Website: crate-barrel
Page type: billing-address
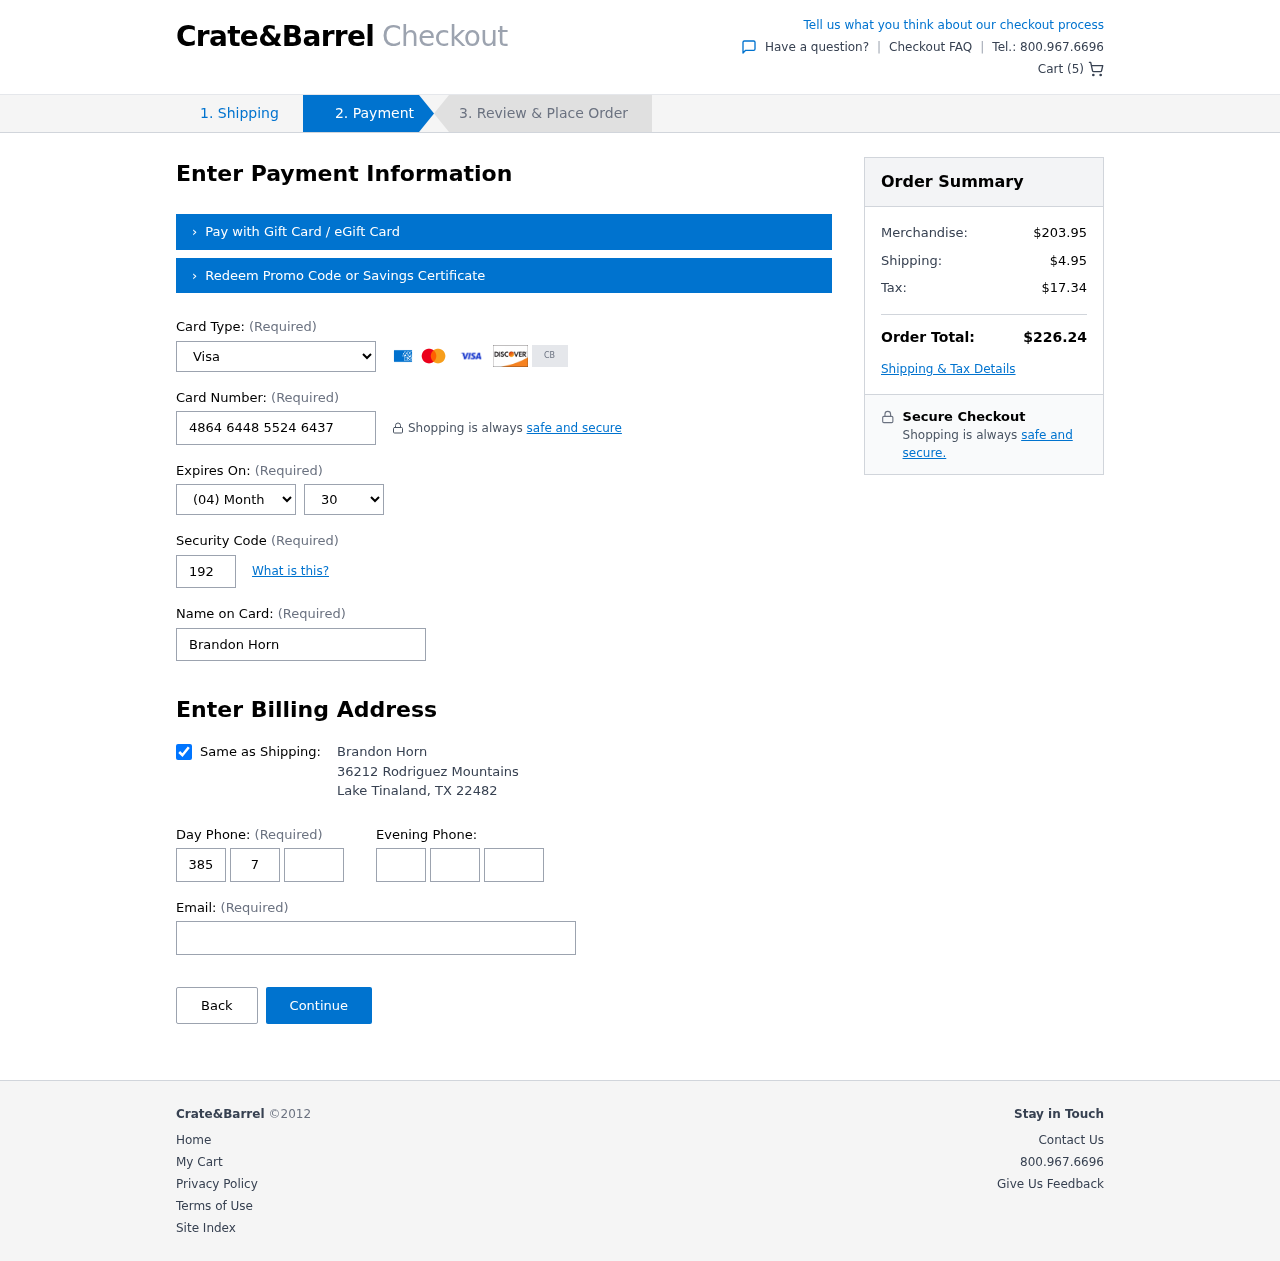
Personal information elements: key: PII_CARD_CVV
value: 192
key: PII_CARD_EXPIRY_MONTH
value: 04
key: PII_CARD_EXPIRY_YEAR
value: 30
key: PII_CARD_NUMBER
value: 4864 6448 5524 6437
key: PII_CARD_TYPE
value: Visa
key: PII_CITY
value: Lake Tinaland
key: PII_EMAIL
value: brandon.horn@gmail.com
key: PII_FULLNAME
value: Brandon Horn
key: PII_PHONE_AREA
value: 385
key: PII_PHONE_PREFIX
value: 719
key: PII_PHONE_SUFFIX
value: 4666
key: PII_POSTCODE
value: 22482
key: PII_STATE_ABBR
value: TX
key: PII_STREET
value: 36212 Rodriguez Mountains
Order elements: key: ORDER_NUM_ITEMS
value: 5
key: ORDER_SUBTOTAL
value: $203.95
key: ORDER_SHIPPING_COST
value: $4.95
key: ORDER_TAX
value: $17.34
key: ORDER_TOTAL
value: $226.24